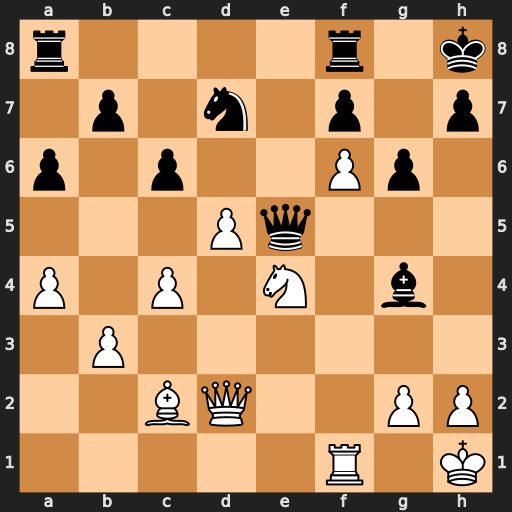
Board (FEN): r4r1k/1p1n1p1p/p1p2Pp1/3Pq3/P1P1N1b1/1P6/2BQ2PP/5R1K
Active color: w
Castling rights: -
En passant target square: -
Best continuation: Qh6 Rg8 Ng5 Qxg5 Qxg5